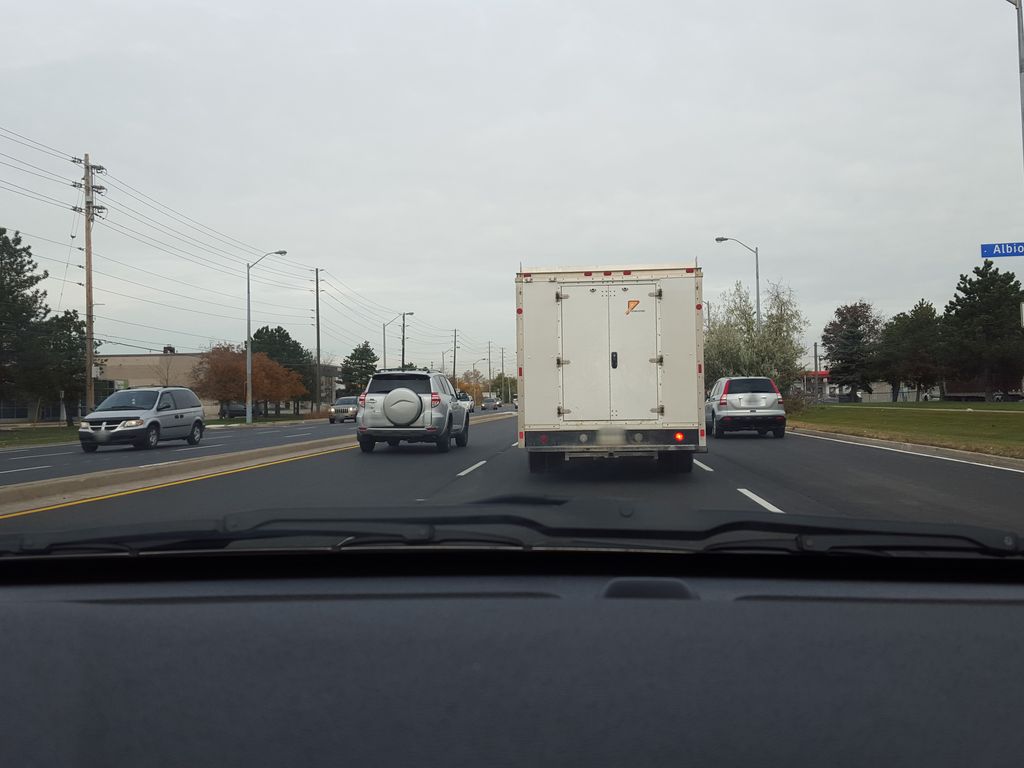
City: toronto